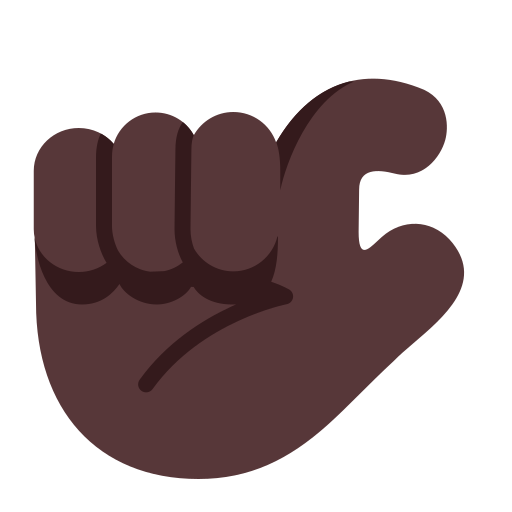
pinching hand flat dark